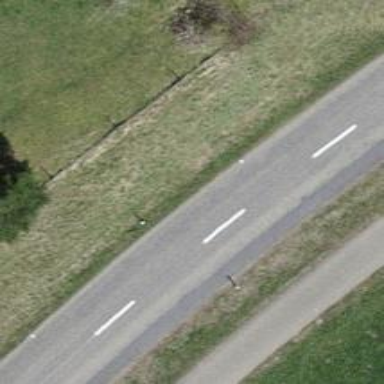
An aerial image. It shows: Paved tertiary road.